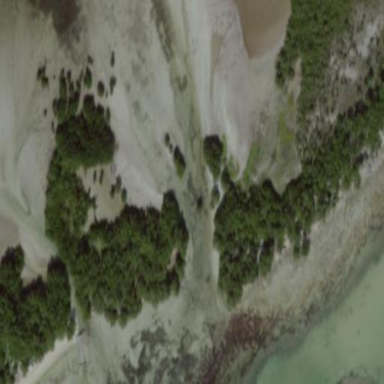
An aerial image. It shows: Beautiful mangrove wetland area.